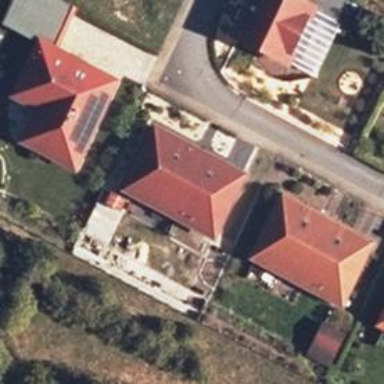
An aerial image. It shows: Red house with hipped roof.